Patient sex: F
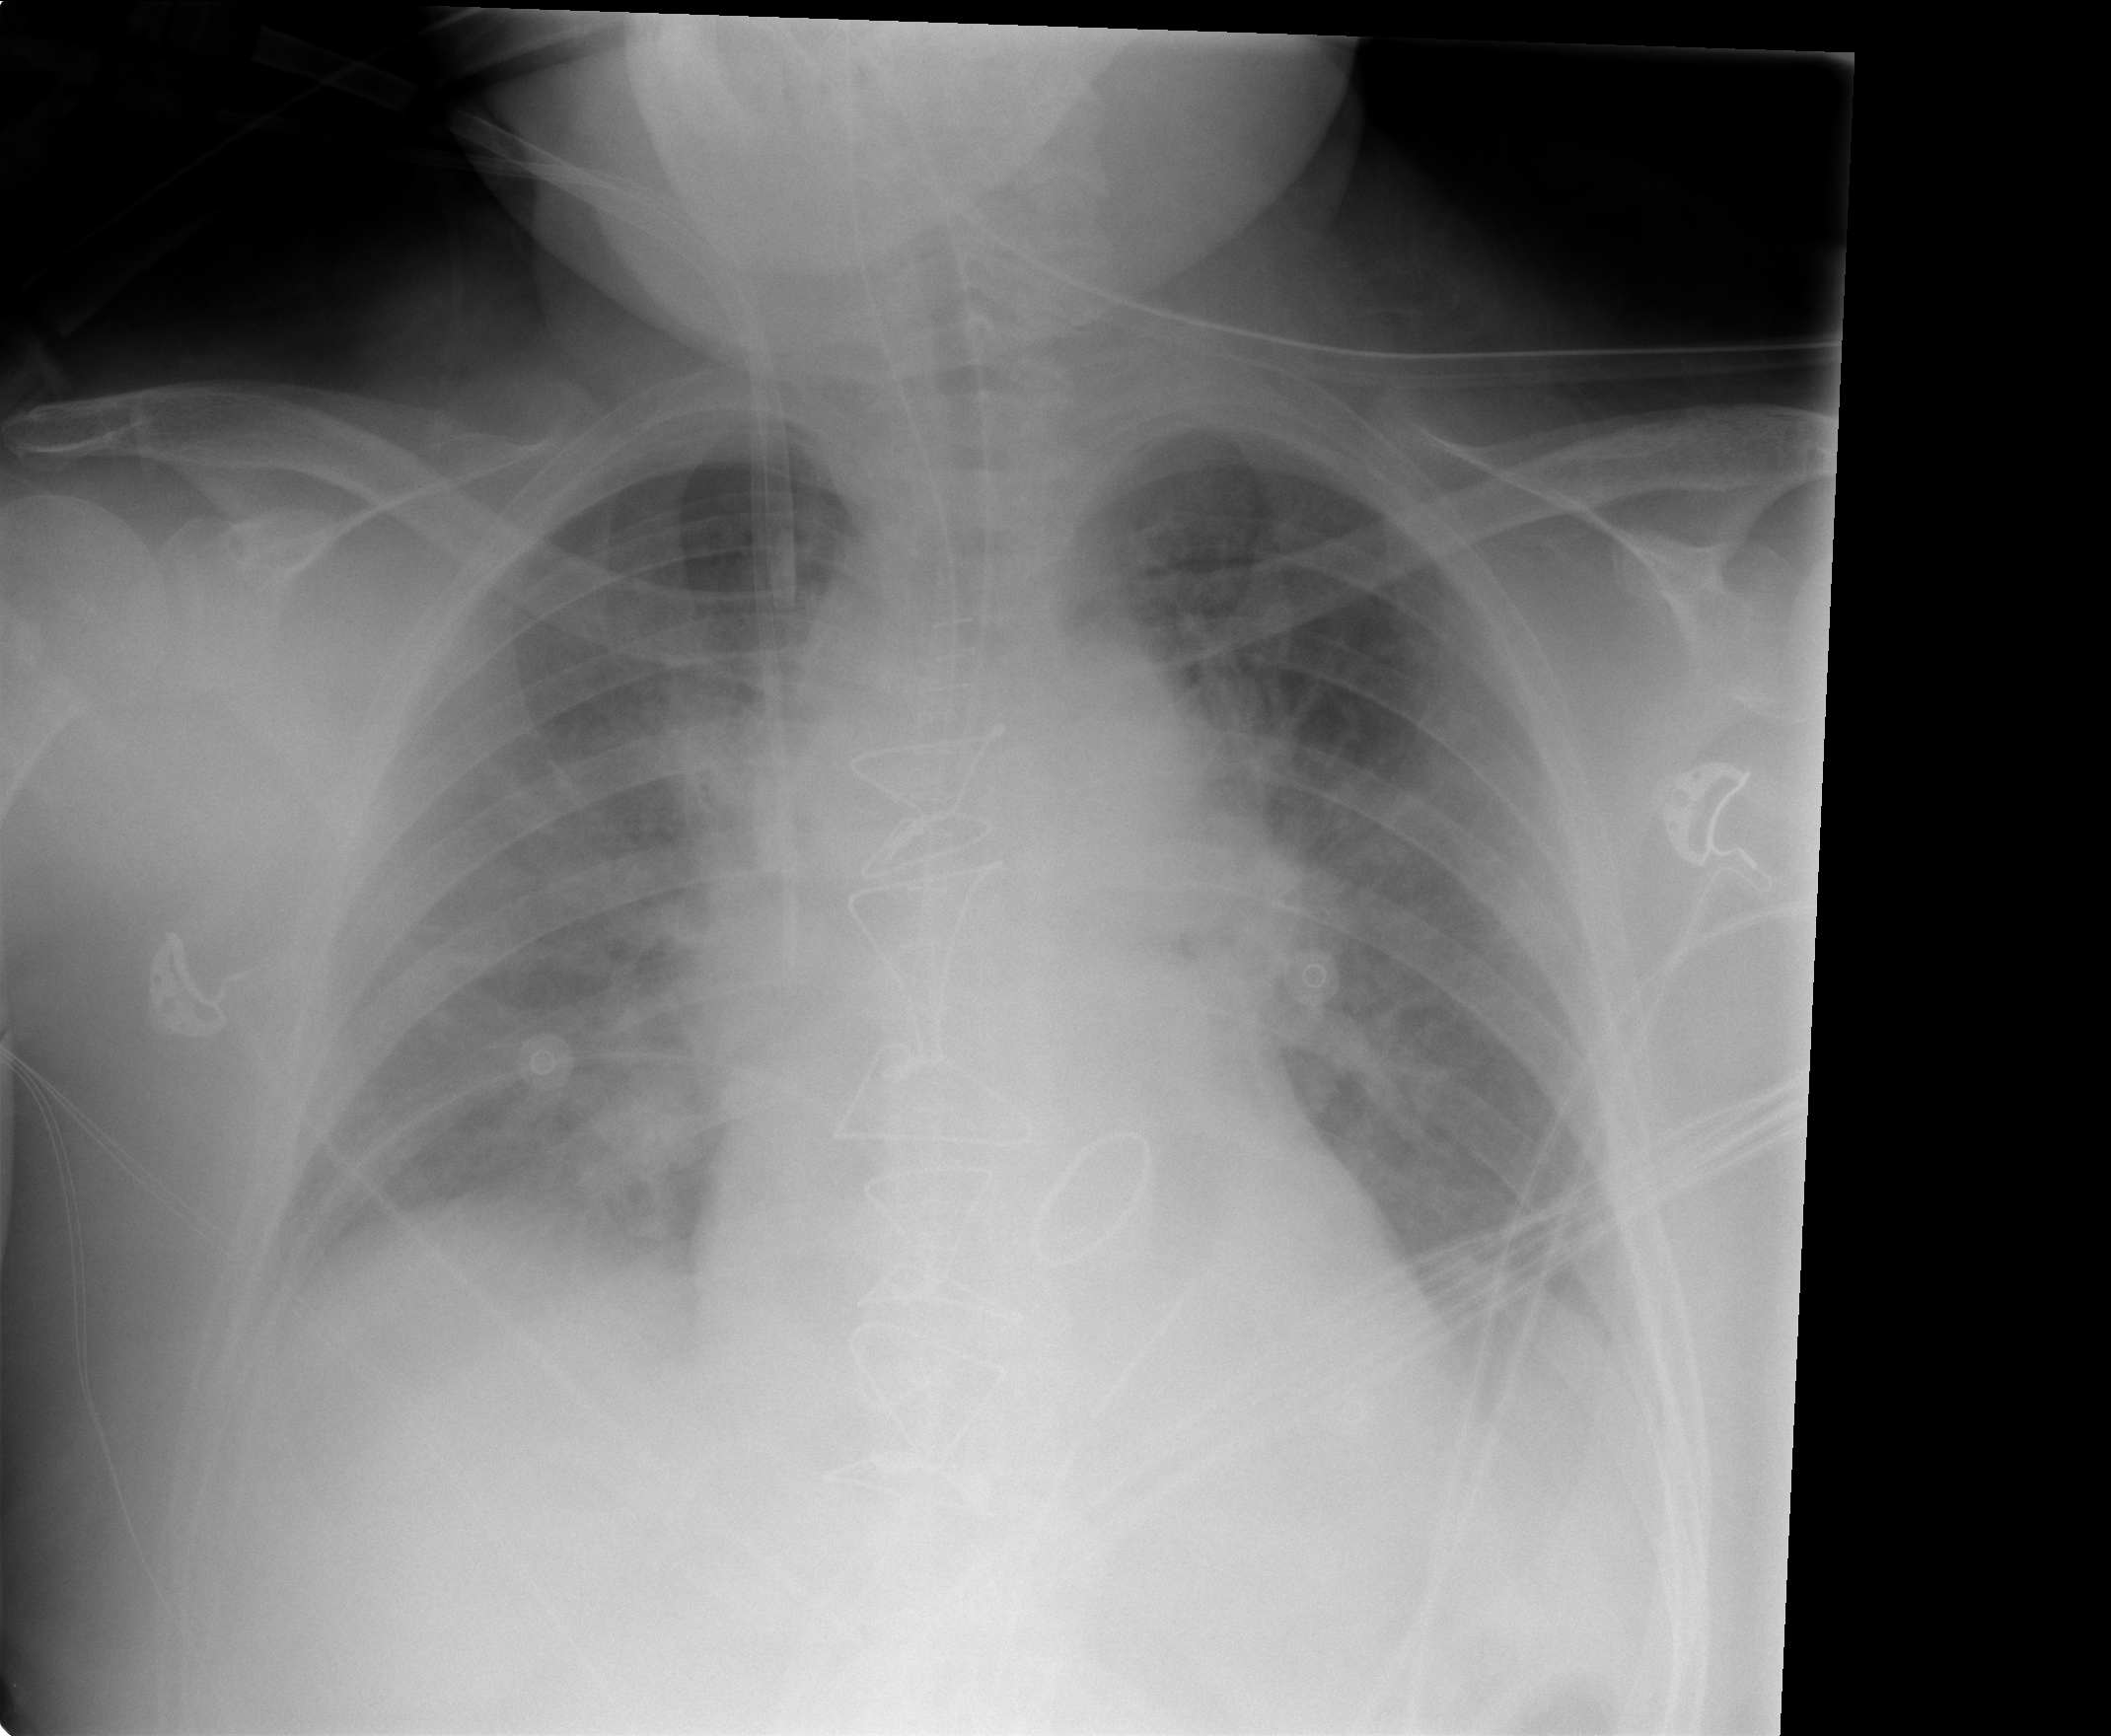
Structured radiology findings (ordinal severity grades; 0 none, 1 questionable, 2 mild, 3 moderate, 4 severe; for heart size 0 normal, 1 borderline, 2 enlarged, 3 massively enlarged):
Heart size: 0
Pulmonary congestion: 3
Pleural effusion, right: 2
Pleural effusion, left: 2
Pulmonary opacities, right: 0
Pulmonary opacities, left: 0
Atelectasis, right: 2
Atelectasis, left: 2